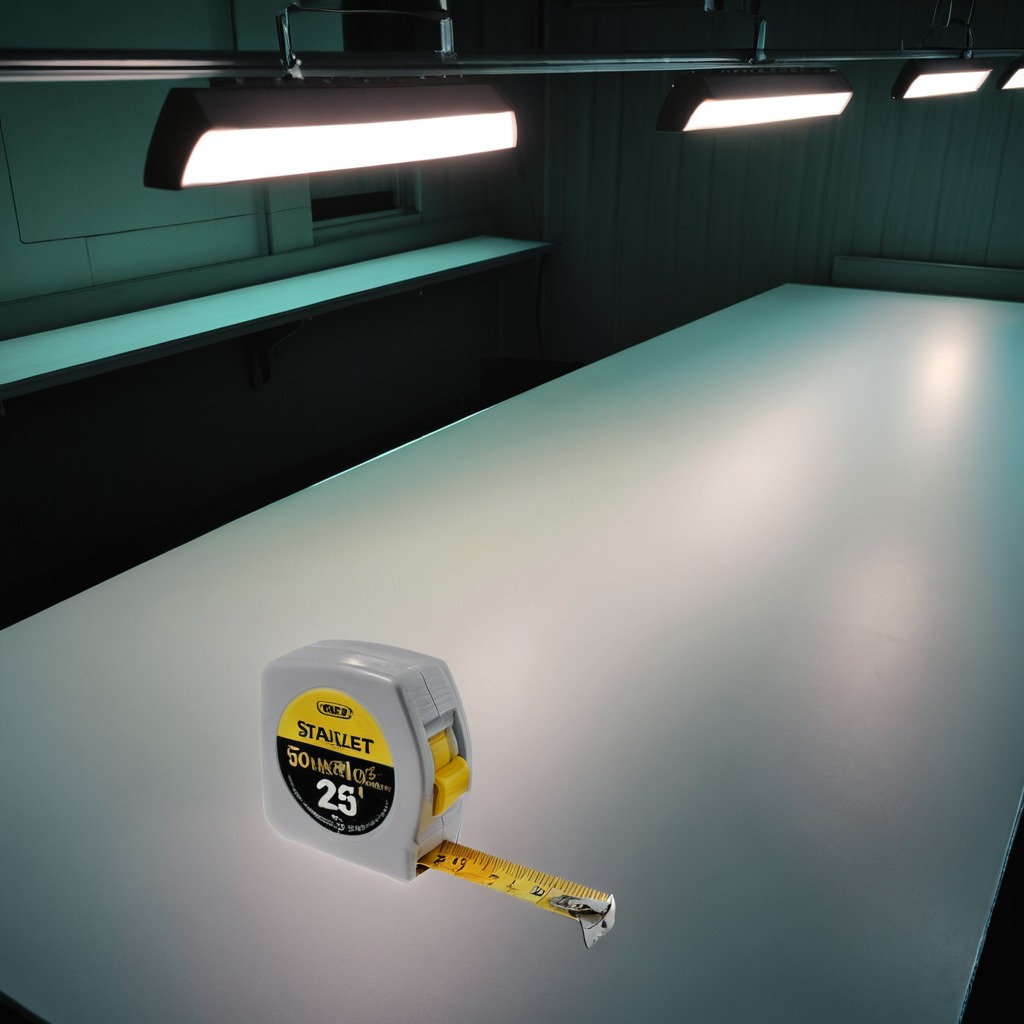
A measuring tape is lying on a clean empty table in a railway signal maintenance room lit by harsh overhead fluorescents photorealistic surface textures crisp shadows high dynamic range